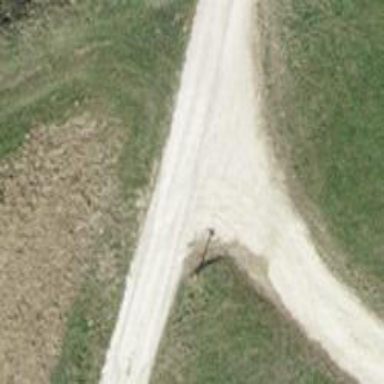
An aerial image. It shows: Unpaved track with grade2 track type.